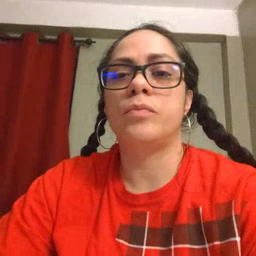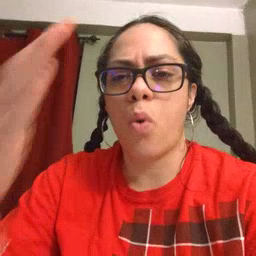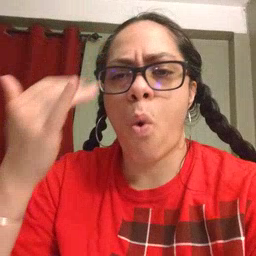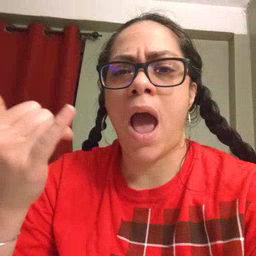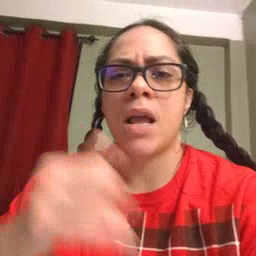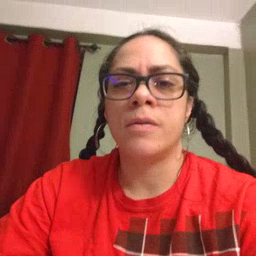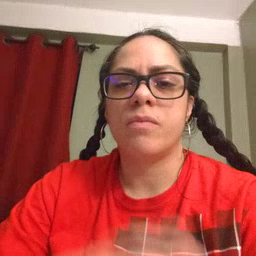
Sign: why